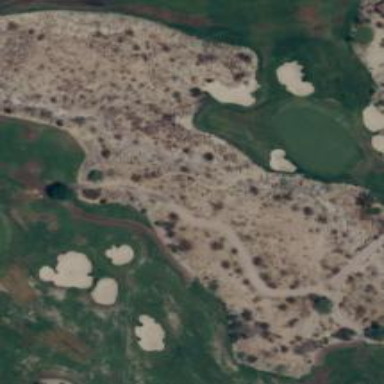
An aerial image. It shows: Golf course.